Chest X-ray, PA view. Patient: 63 years old, sex M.
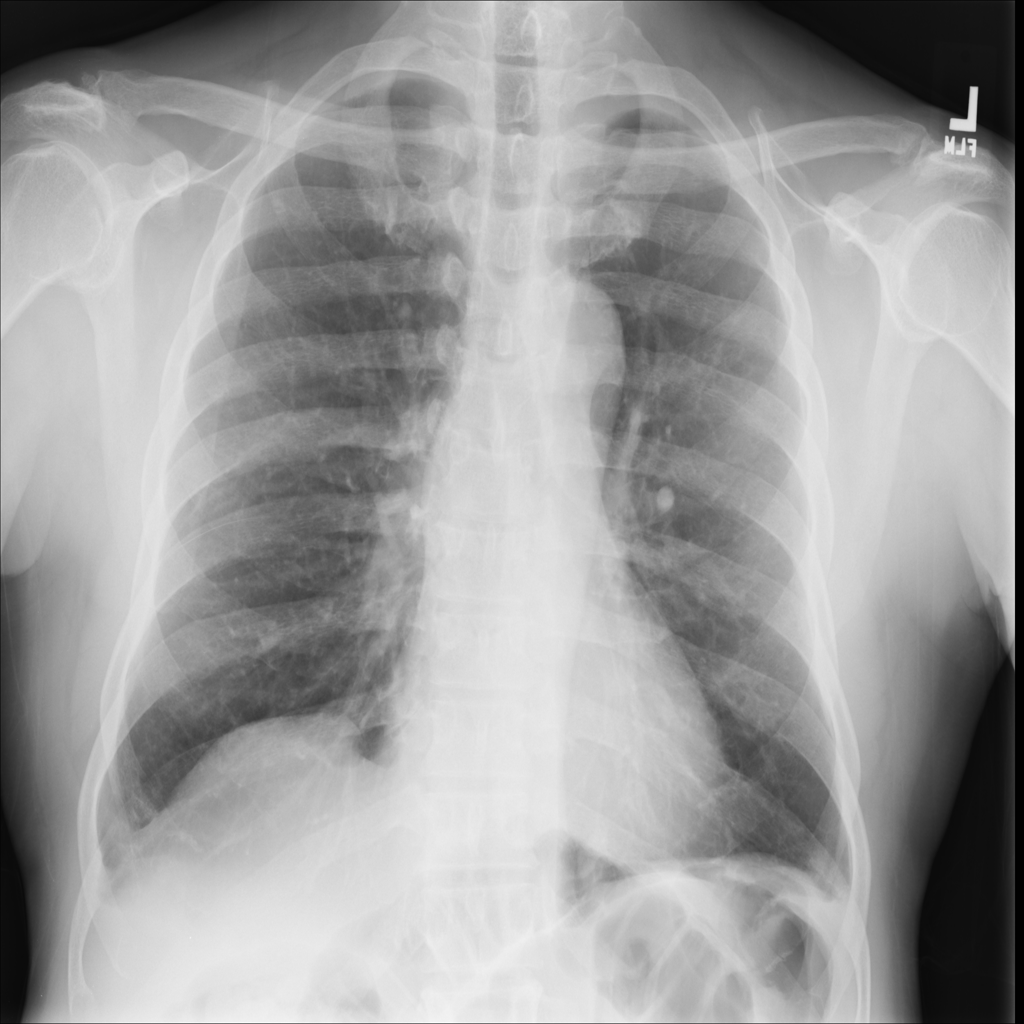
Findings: No Finding